Field crop: tomato
Growth stage: 1
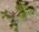
Species: portulaca